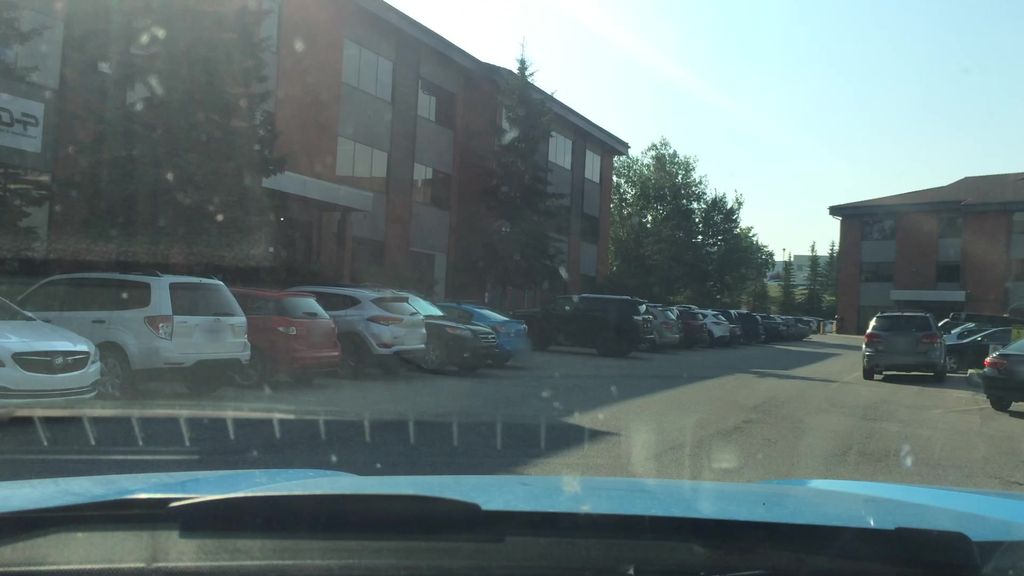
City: calgary